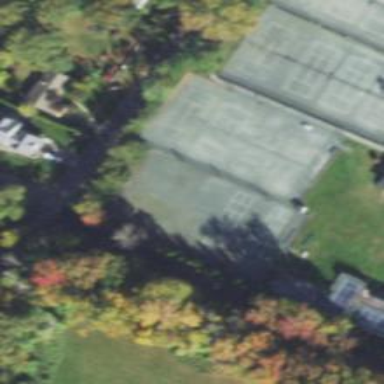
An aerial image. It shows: Tennis court on pitch.